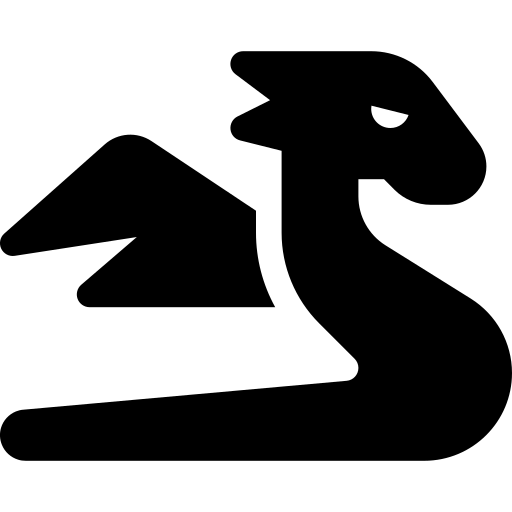
Tags: icon, FontAwesome, fa-icon, solid, dragon